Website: apple
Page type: address-validator
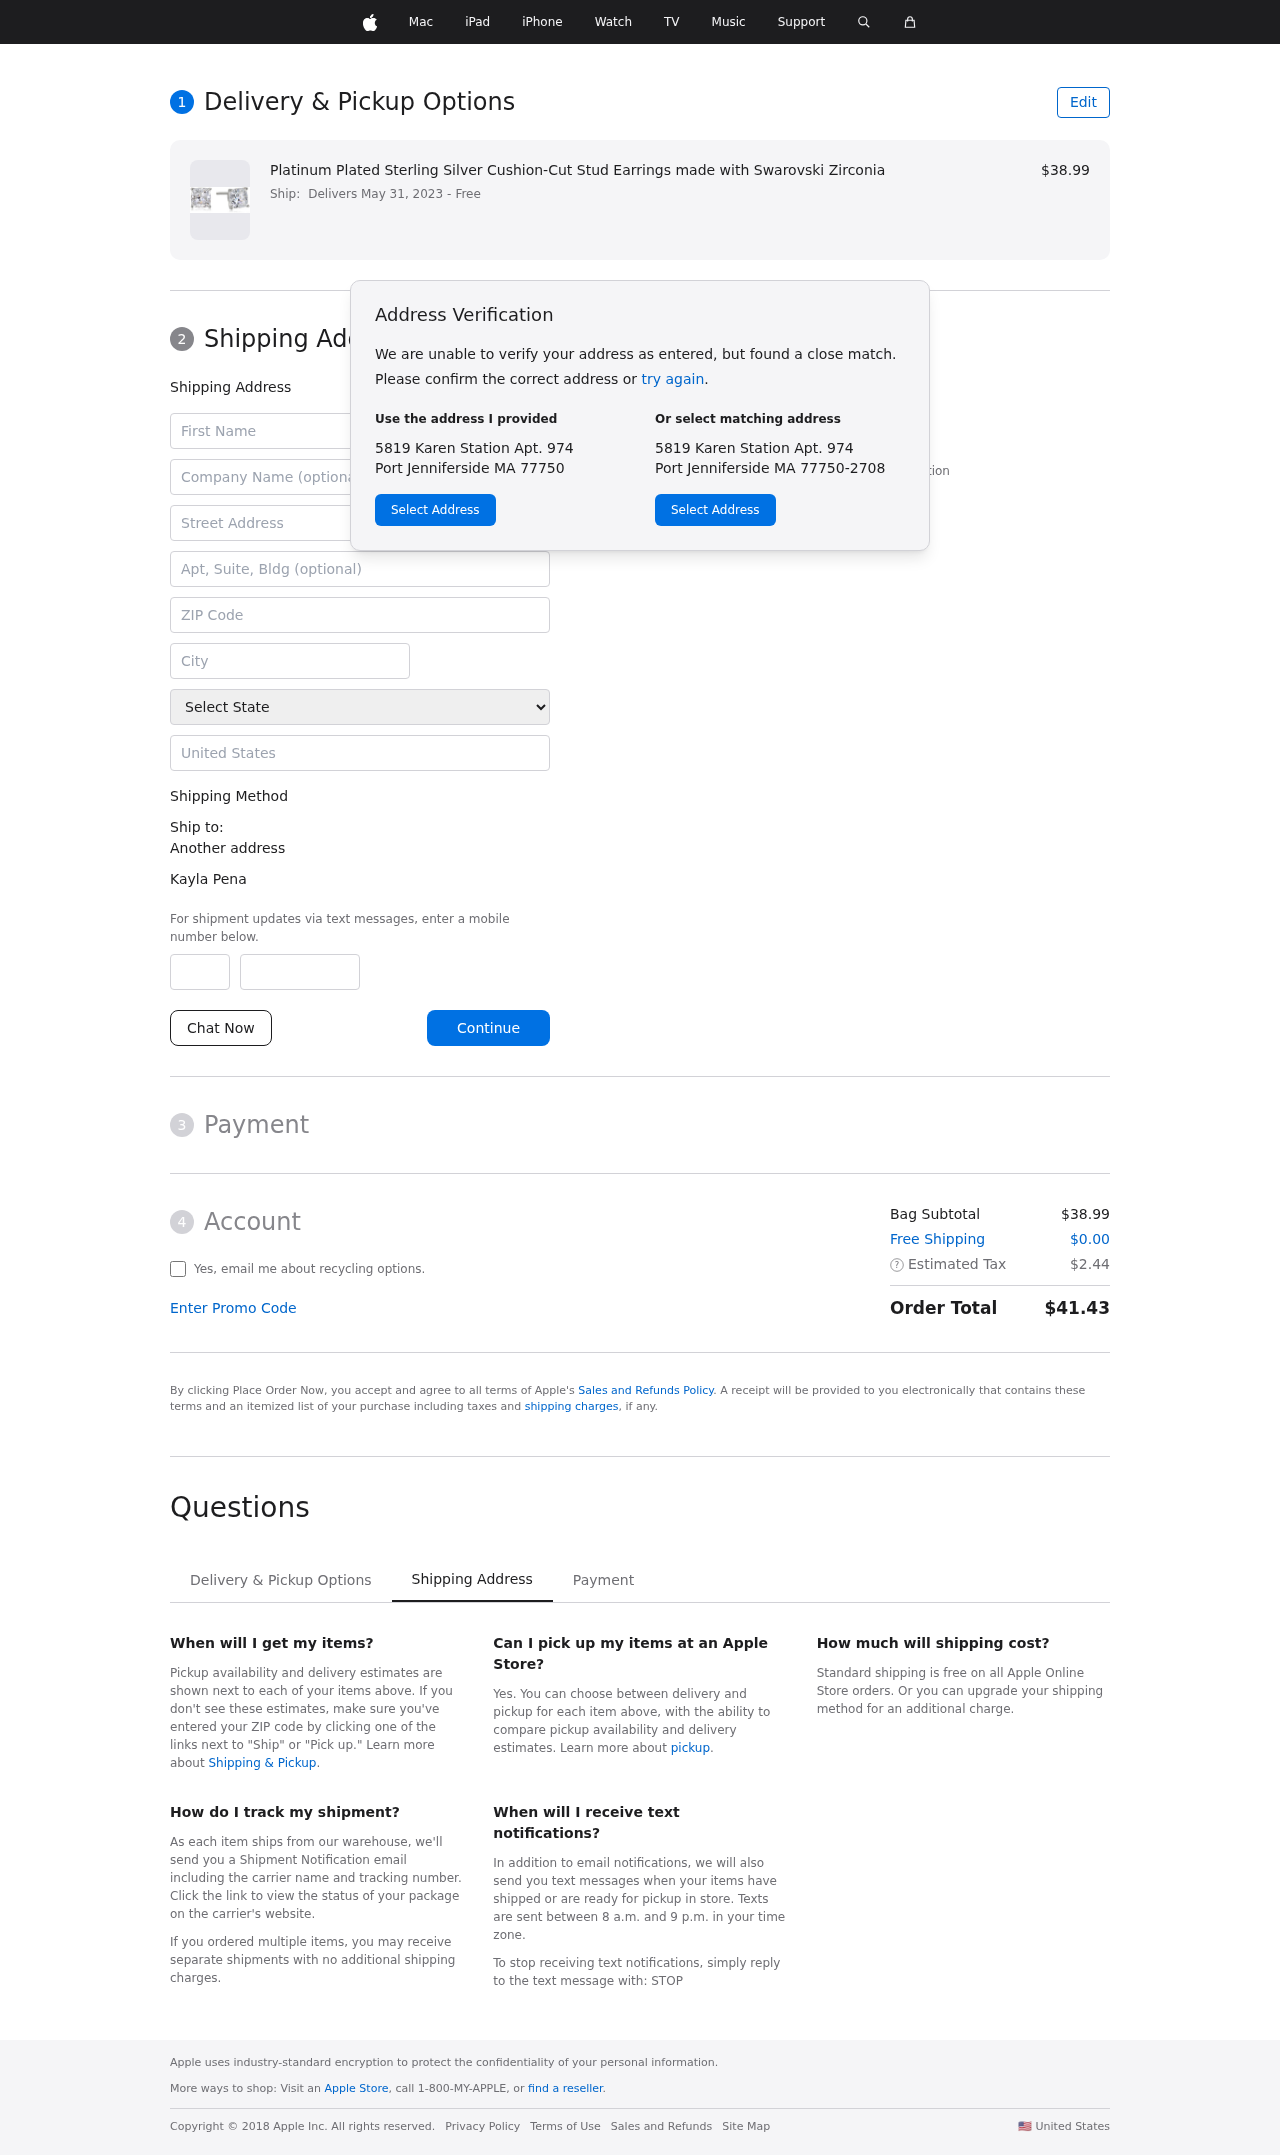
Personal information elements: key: PII_CITY
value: Port Jenniferside
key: PII_COUNTRY
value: United States
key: PII_FIRSTNAME
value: Kayla
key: PII_FULLNAME
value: Kayla Pena
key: PII_LASTNAME
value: Pena
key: PII_PHONE_AREA
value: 539
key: PII_PHONE_SUFFIX
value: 2411
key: PII_POSTCODE
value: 77750
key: PII_STATE
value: Massachusetts
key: PII_STREET
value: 5819 Karen Station Apt. 974
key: PII_STREET2
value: Apt. 286
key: PII_CITY_STATE_ZIP
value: Port Jenniferside MA 77750
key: PII_STATE_ABBR
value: MA
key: PII_POSTCODE_FULL
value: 77750
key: PII_POSTCODE_NUMERIC
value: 77750
Product elements: key: PRODUCT1_NAME
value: Platinum Plated Sterling Silver Cushion-Cut Stud Earrings made with Swarovski Zirconia
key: PRODUCT1_PRICE
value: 38.99
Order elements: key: ORDER_DELIVERY_DATE
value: Delivers May 31, 2023
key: ORDER_SUBTOTAL
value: $38.99
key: ORDER_SHIPPING_COST
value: $0.00
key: ORDER_TAX
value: $2.44
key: ORDER_TOTAL
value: $41.43